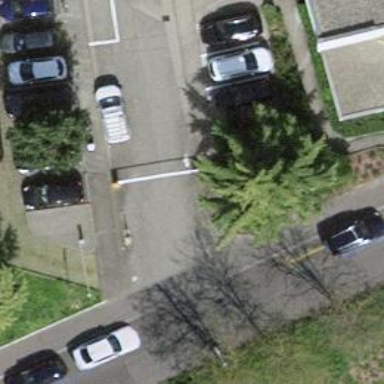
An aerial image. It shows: Lift gate barrier.